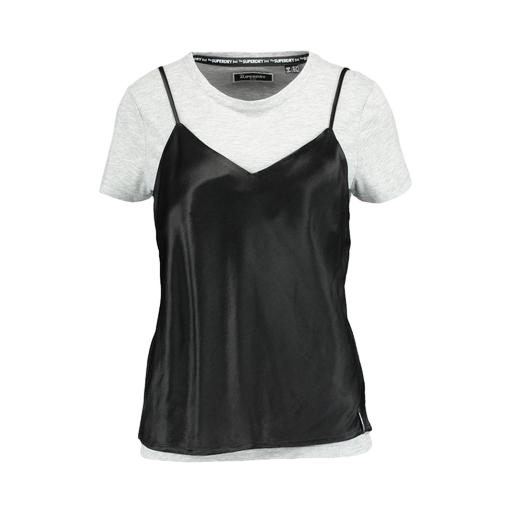
double layer t-shirt, gray double-layer top, black twofer trapeze cami, white background